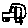
Label: car